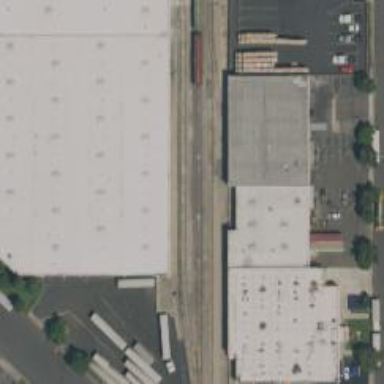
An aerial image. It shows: Unused railway yard.